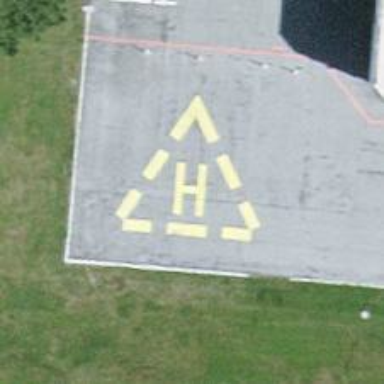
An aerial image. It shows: Image of helipad at airport.